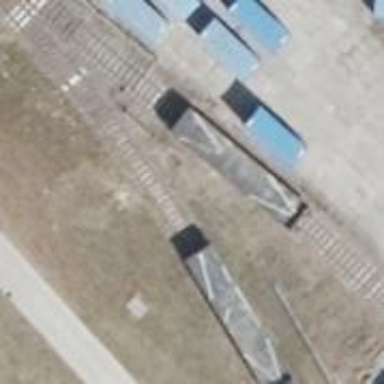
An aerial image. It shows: Rail spur service.